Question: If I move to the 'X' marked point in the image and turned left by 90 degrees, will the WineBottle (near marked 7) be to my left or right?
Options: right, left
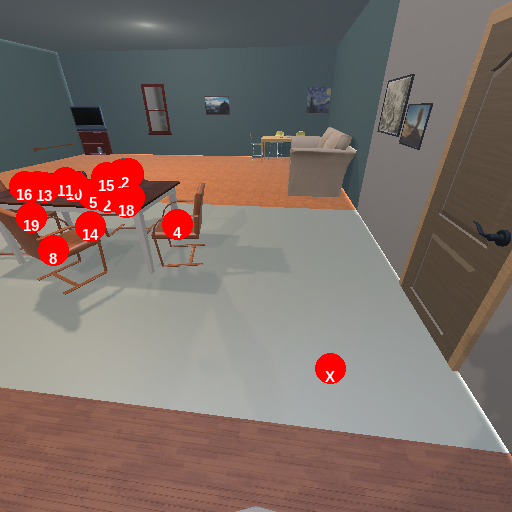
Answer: right